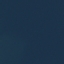
Land use / land cover class: SeaLake